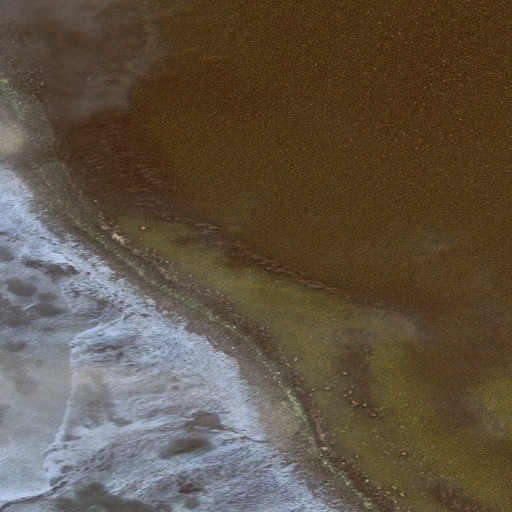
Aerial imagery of cape in Alaska named East-southeast Point containing only unknown